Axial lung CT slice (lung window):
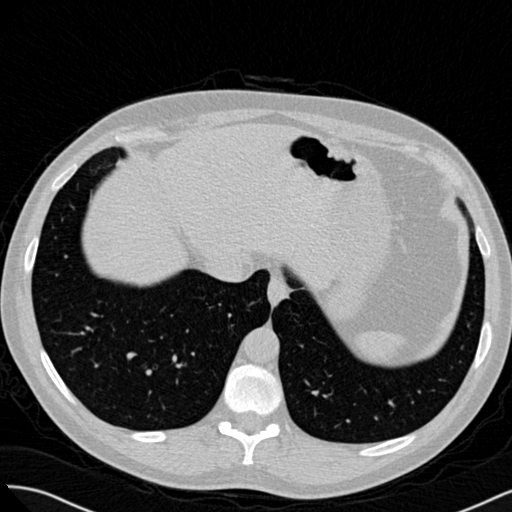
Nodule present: no